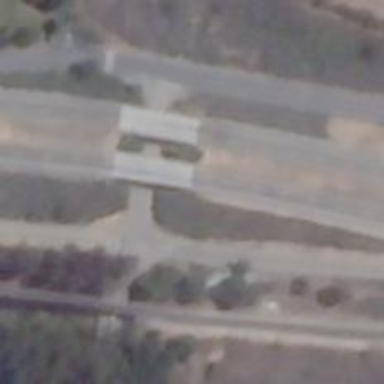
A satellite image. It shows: Motorway bridge.